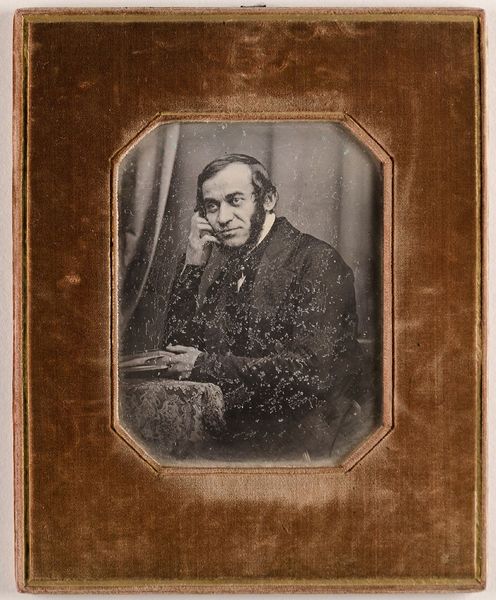
Titel: Professor Christian Fr. Wurm (1803-1859)
Künstler: Hermann Biow
Standort: Hamburg
Institution: Museum für Kunst und Gewerbe Hamburg
Schlagwörter: mann, gesten, portrait, figur, person, foto, fotografie, photographie, photo, professor, lichtbild, daguerreotypie, historische, bildwerke, hochschullehrer, angewandte und bildende kunst, hessische systematik, porträt, persönlichkeit, armhaltungen, porträtfotografie, porträtphotographie, hüftbild